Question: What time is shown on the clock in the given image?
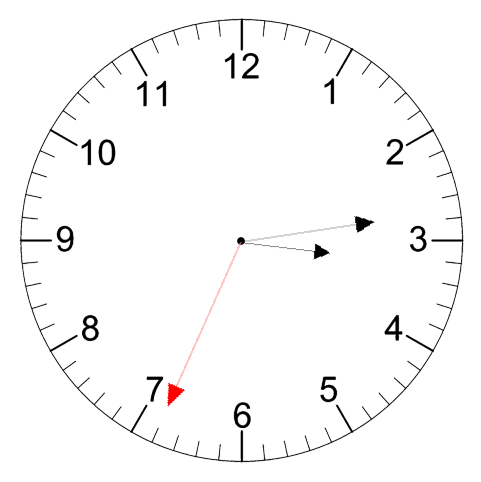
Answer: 03:13:34